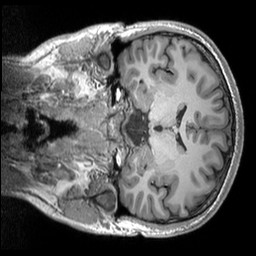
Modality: T1w
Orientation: coronal
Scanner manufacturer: siemens
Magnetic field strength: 3 T
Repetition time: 2.53 s
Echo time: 0.00298 s